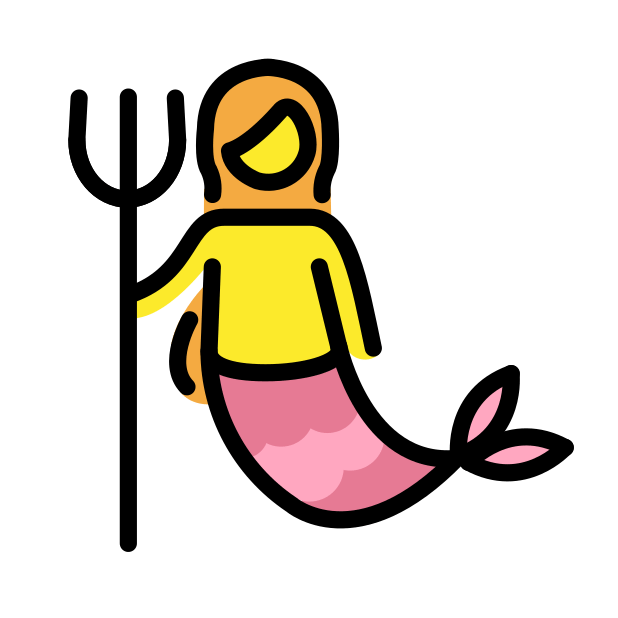
mermaid